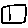
Label: square